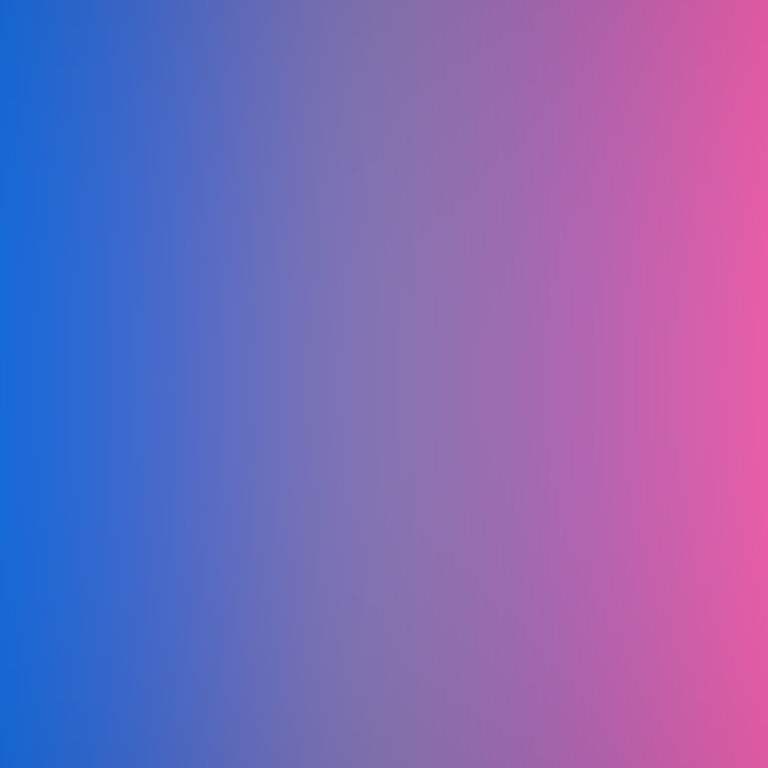
Abstract light effect, smooth gradient from cool blue to soft pink, calm atmosphere, diffuse light, no room, no furniture, no objects.